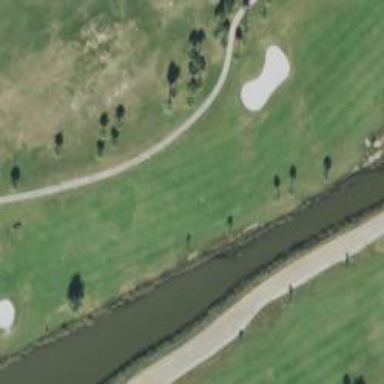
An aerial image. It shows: Sandy area is golf bunker.